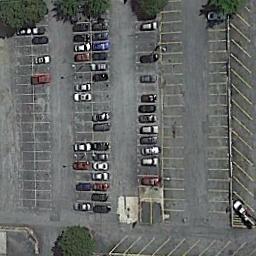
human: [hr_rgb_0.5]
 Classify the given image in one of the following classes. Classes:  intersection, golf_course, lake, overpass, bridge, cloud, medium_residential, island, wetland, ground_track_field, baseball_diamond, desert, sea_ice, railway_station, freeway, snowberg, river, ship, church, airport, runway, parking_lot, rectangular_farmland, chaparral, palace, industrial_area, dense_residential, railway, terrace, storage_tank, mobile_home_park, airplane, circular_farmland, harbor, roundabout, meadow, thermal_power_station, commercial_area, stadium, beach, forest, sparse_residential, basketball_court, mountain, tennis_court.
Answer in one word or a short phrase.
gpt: parking_lot